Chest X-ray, PA view. Patient: 42 years old, sex M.
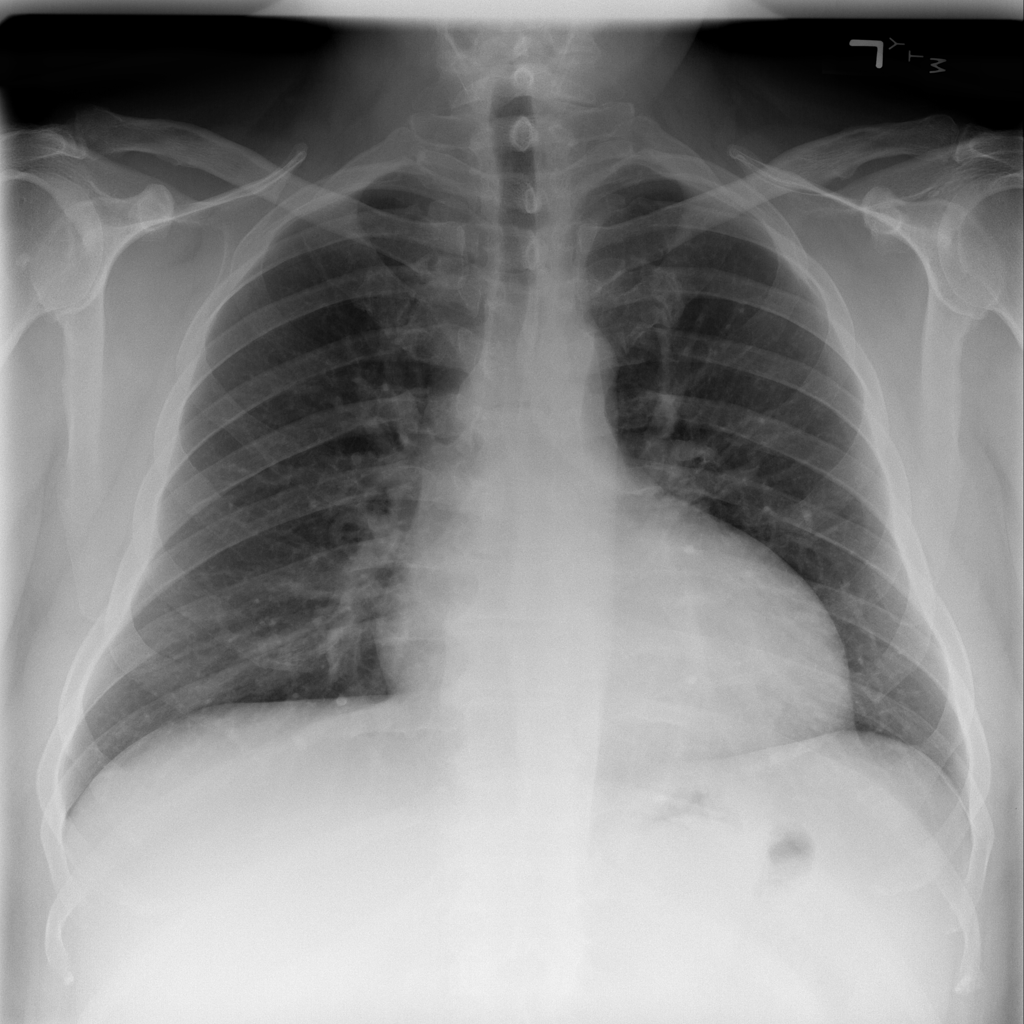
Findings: No Finding